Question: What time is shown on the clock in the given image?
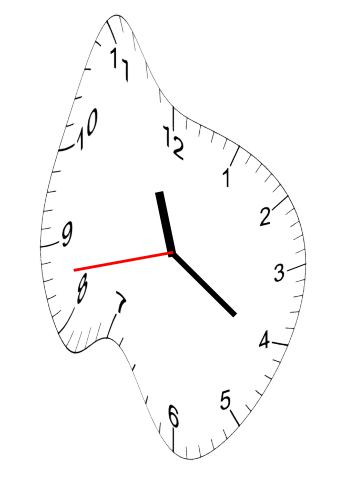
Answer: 11:20:43